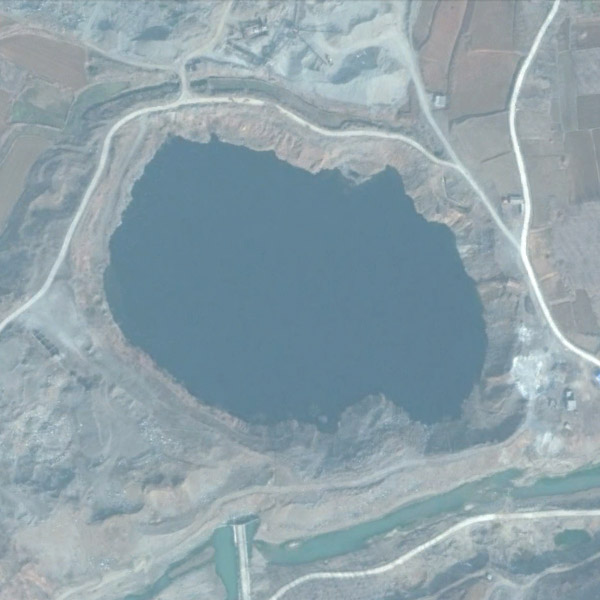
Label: Pond